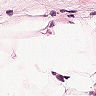
Metastatic tissue present: no